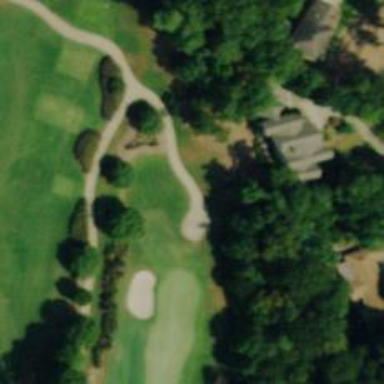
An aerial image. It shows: Path designated for golf carts.